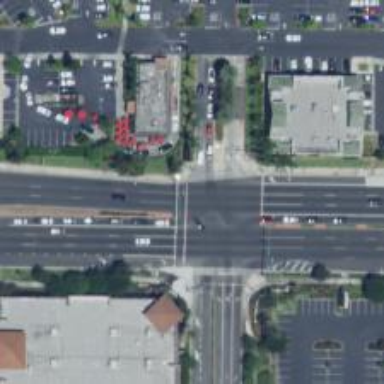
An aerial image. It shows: Footway crossing.